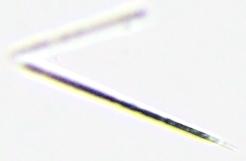
Label: Rhizosolenia